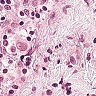
Metastatic tissue present: no